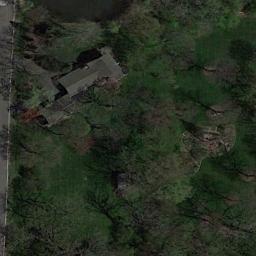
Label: sparse_residential